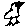
Label: bird